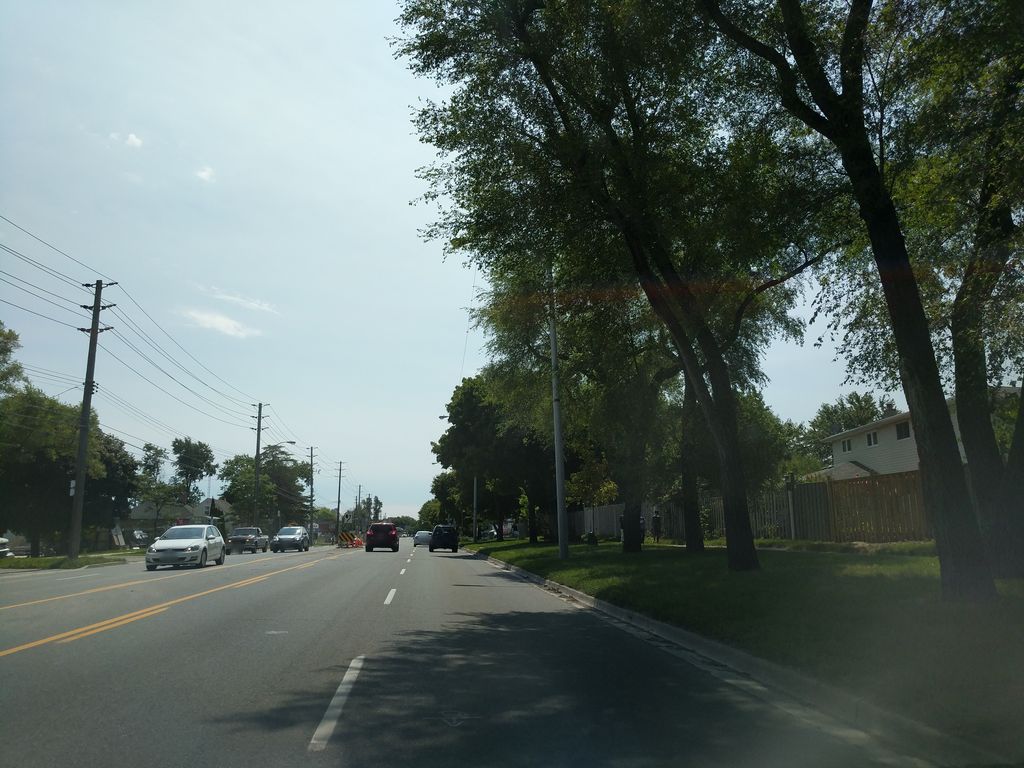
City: toronto